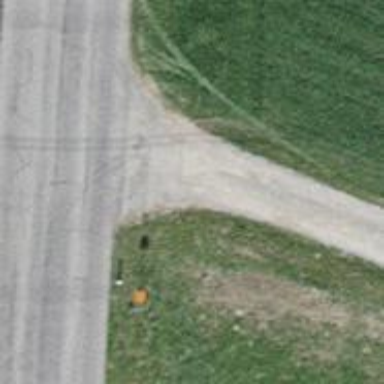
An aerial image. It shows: Pipeline marker.